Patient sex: M
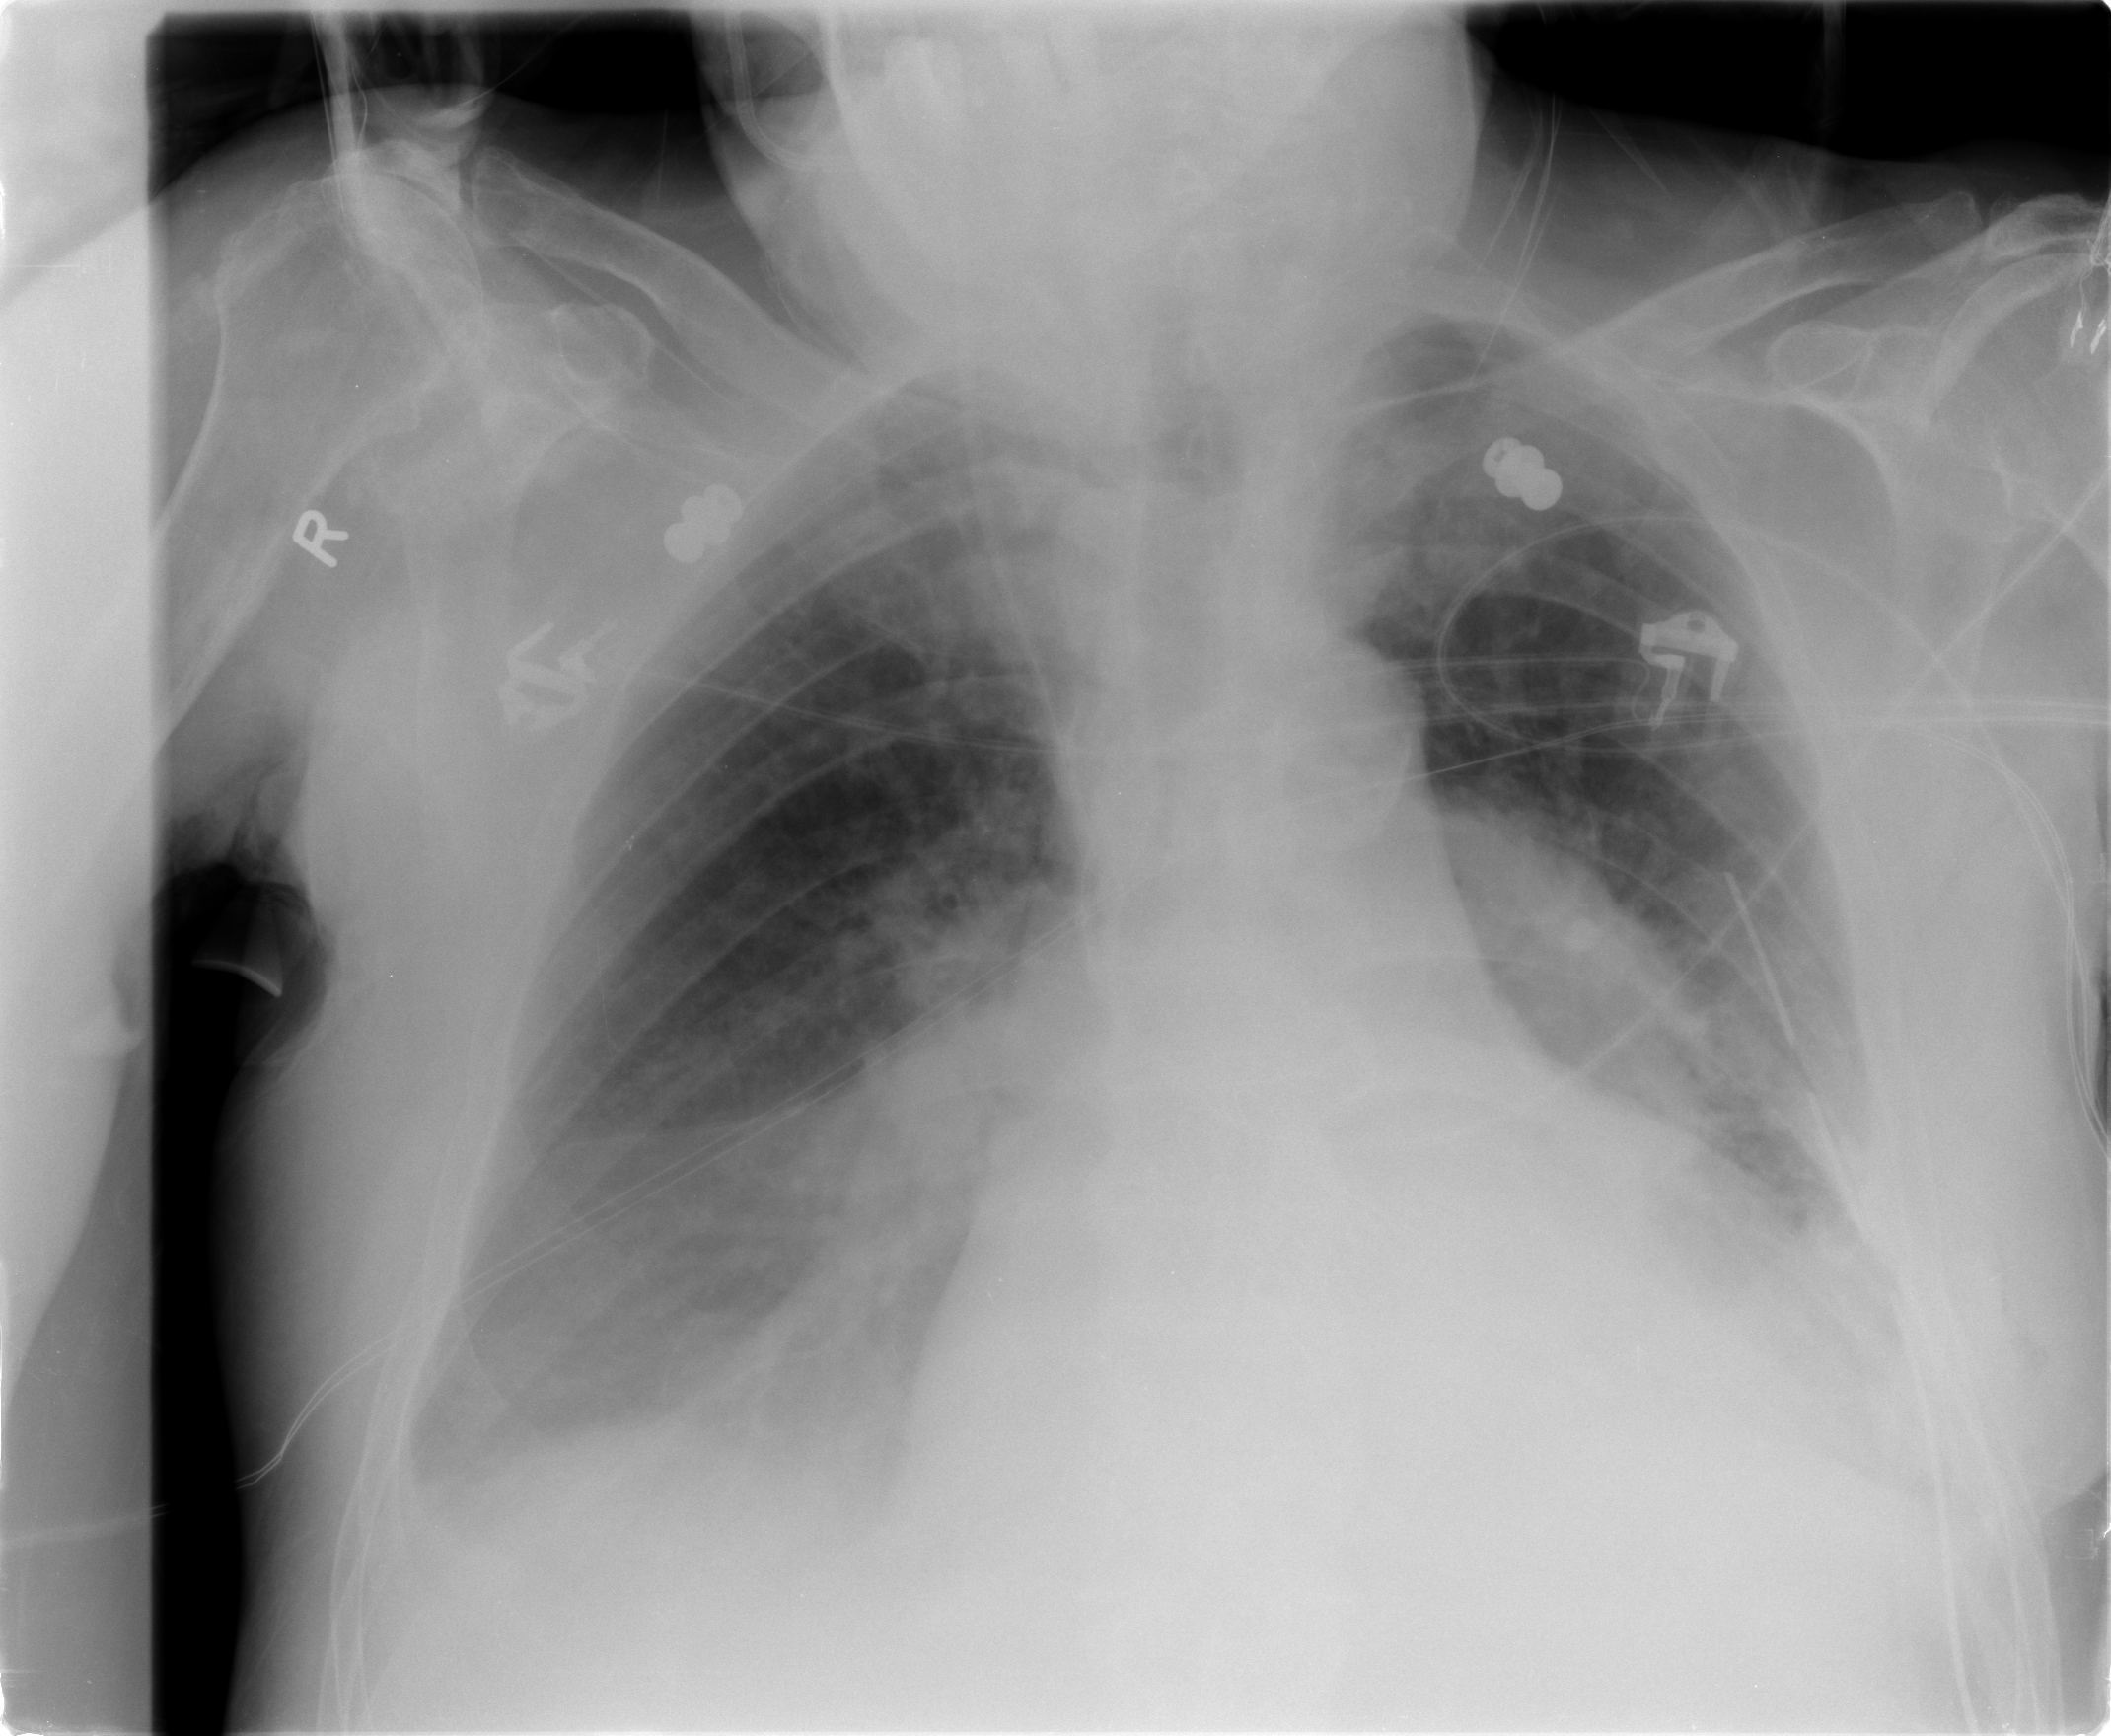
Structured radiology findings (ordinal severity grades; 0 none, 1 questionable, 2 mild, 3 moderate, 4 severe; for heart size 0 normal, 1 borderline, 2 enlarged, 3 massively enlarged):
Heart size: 2
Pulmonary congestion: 2
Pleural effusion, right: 2
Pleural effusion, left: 2
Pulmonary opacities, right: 0
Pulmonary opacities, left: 0
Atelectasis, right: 2
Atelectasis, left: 2